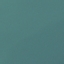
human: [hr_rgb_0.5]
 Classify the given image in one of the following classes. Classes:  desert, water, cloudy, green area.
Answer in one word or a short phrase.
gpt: water